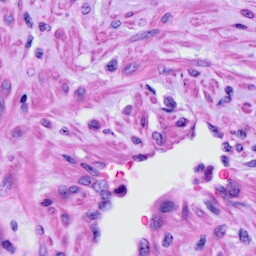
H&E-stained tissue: Cervix